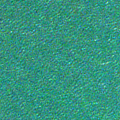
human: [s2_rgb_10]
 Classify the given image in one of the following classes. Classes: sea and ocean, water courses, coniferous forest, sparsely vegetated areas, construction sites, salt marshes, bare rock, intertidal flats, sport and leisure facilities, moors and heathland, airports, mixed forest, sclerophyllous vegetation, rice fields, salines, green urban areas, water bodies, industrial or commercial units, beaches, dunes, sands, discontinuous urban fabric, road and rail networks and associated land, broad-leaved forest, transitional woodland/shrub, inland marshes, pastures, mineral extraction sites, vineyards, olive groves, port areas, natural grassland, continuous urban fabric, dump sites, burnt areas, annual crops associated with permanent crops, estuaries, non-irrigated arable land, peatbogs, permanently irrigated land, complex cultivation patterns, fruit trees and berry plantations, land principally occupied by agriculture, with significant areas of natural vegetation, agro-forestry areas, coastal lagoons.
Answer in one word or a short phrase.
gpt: sea and ocean